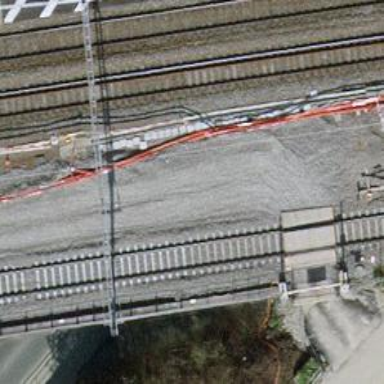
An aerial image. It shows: Rail yard with electrified contact lines for the railway.